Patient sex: M
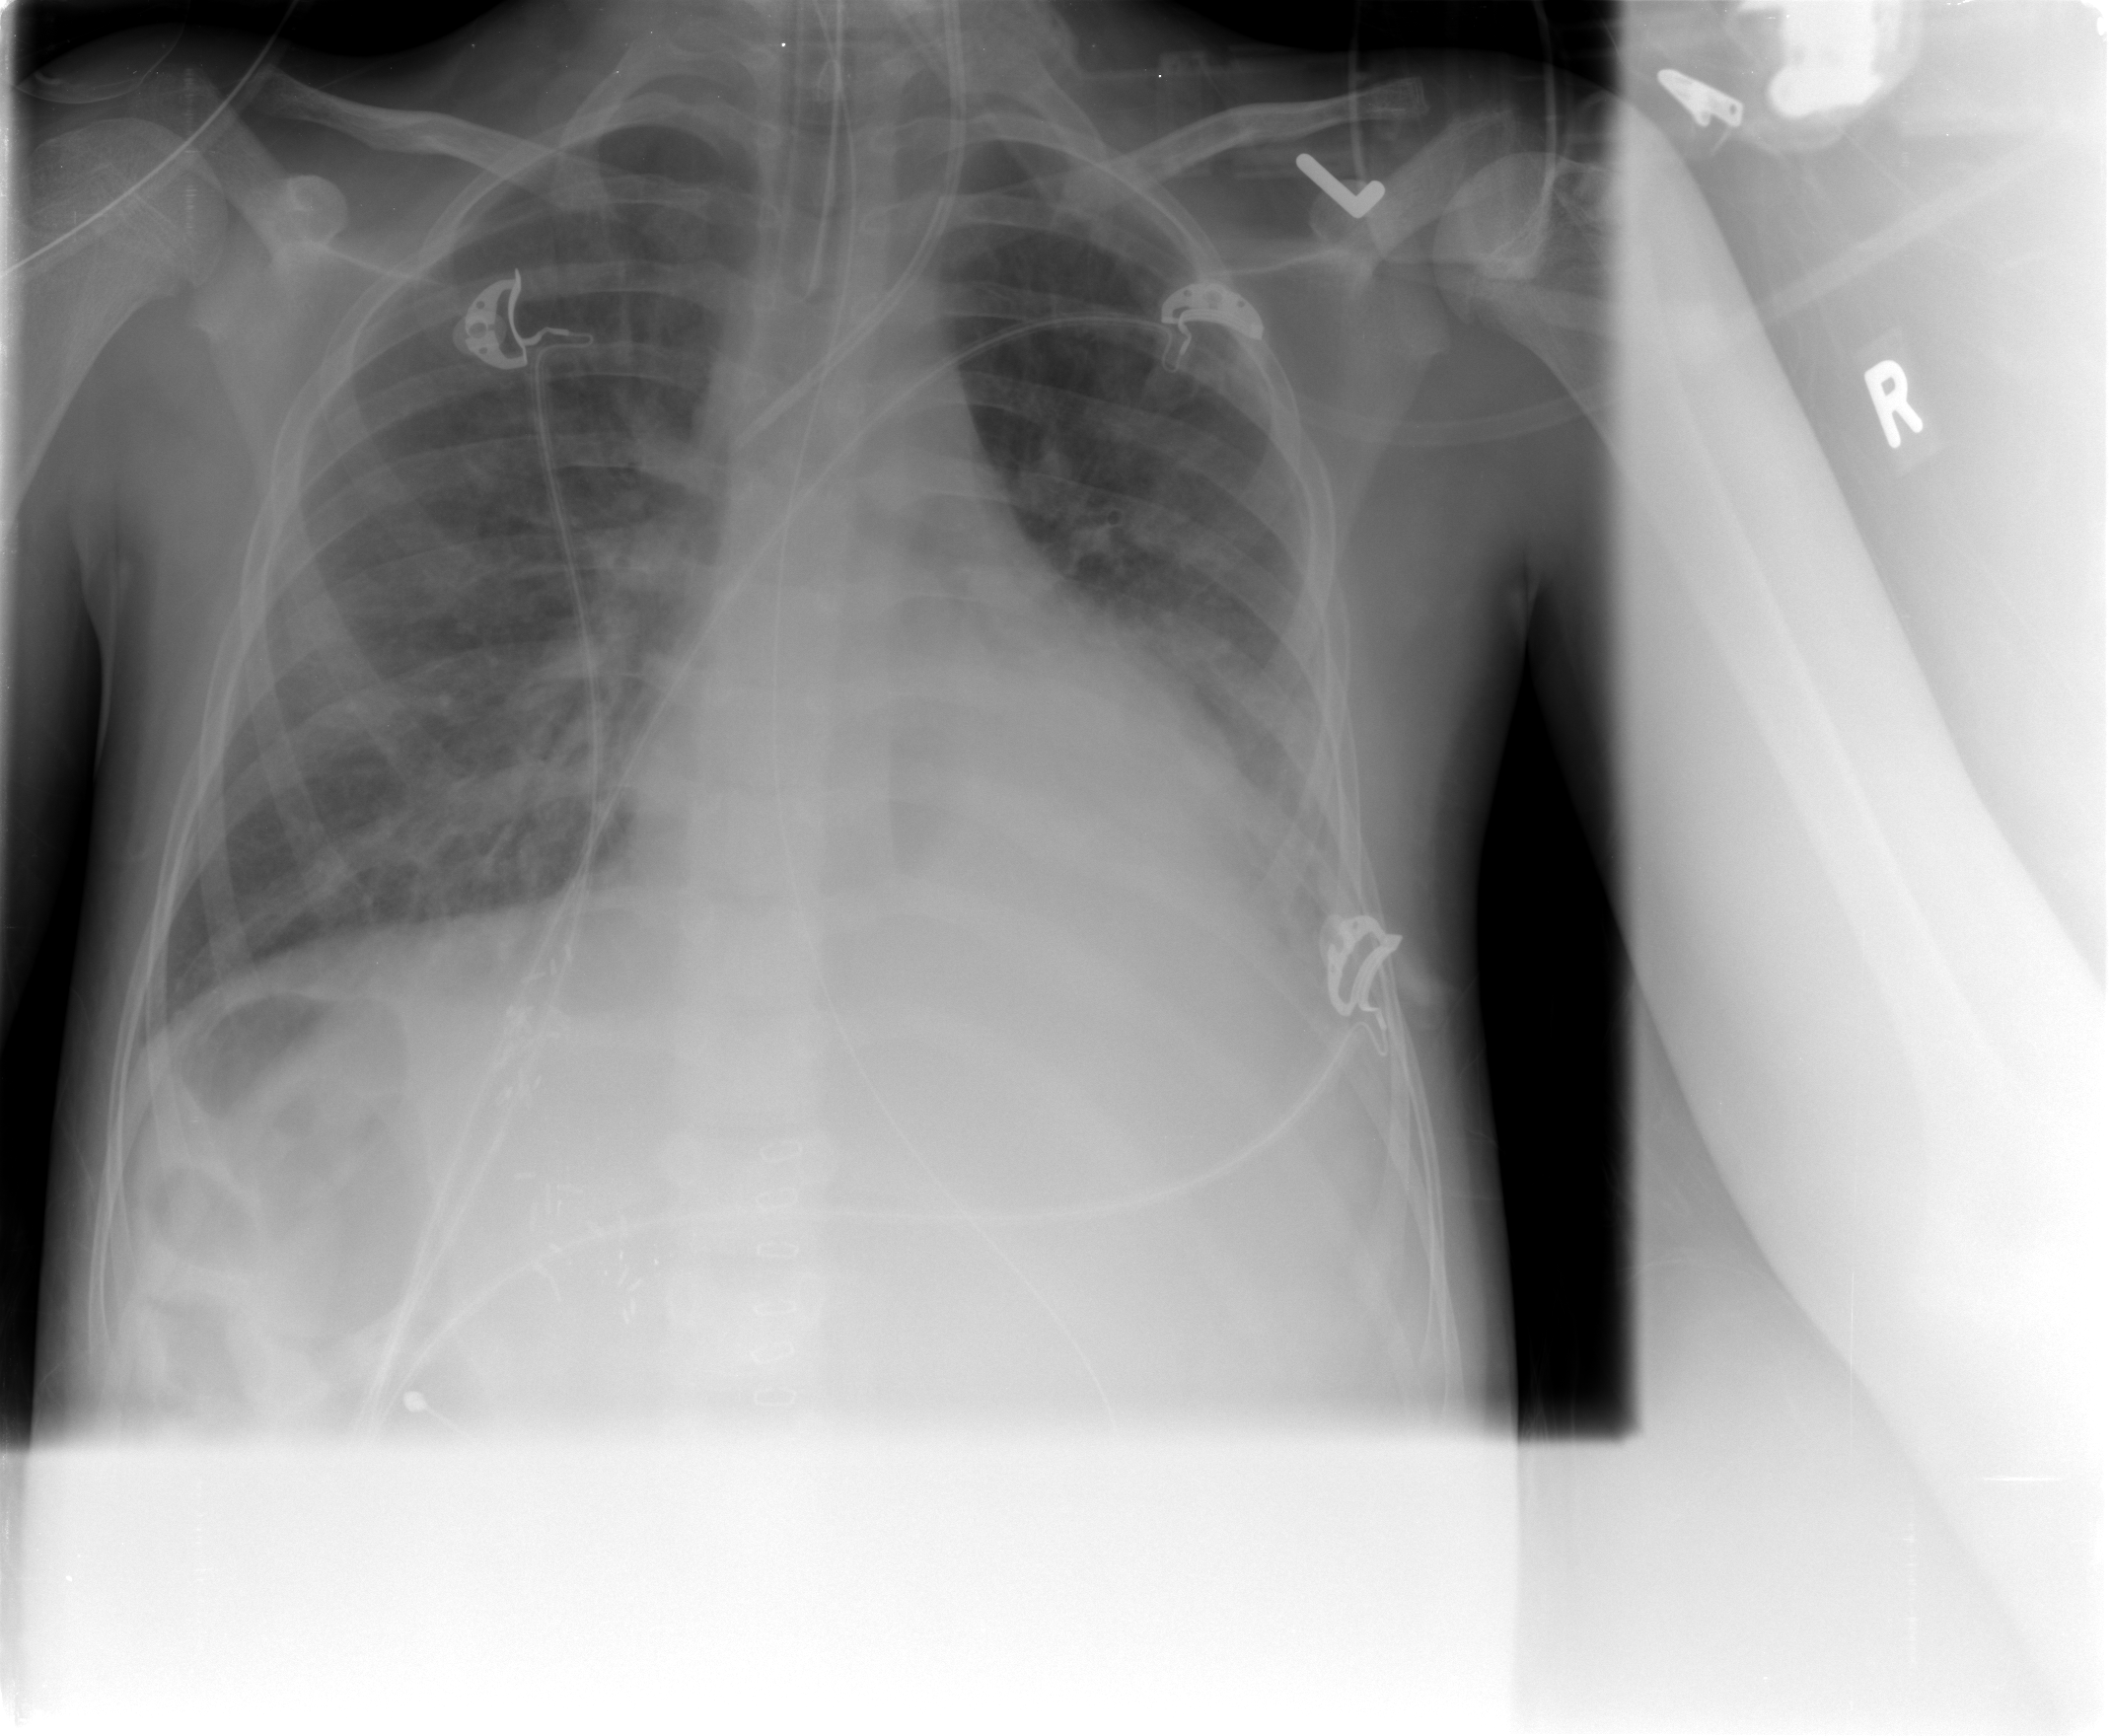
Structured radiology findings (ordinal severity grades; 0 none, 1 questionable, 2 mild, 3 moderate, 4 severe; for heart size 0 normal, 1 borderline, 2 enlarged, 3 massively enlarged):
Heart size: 1
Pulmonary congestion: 2
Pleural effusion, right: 0
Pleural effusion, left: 2
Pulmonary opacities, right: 1
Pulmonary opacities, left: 1
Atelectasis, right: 2
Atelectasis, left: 2